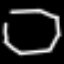
Label: octagon